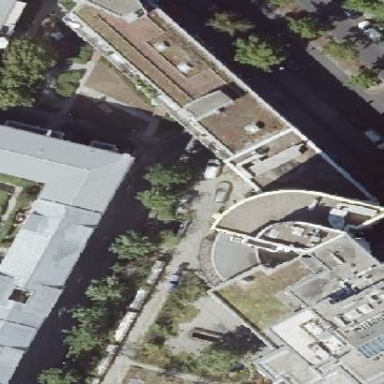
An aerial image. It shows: Building with flat roof.